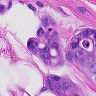
Metastatic tissue present: yes